Question: I'm trying to setup unit tests for my Silex application but I keep getting this error message:
> RuntimeException: Either set KERNEL_DIR in your phpunit.xml according to <URL> method.
This is my './app/phpunit.xml.dist':
'''
<?xml version="1.0" encoding="UTF-8"?>
<!-- http://www.phpunit.de/manual/current/en/appendixes.configuration.html -->
<phpunit
backupGlobals="false"
backupStaticAttributes="false"
colors="true"
convertErrorsToExceptions="true"
convertNoticesToExceptions="true"
convertWarningsToExceptions="true"
processIsolation="false"
stopOnFailure="false"
syntaxCheck="false"
bootstrap="phpunit_bootstrap.php"
>
<testsuites>
<testsuite name="Project Test Suite">
<directory>../src/Acme/*/Tests</directory>
</testsuite>
</testsuites>
<!--<php>-->
<!--<server name="KERNEL_DIR" value="/var/www/acme/api/app/" />-->
<!--</php>-->
</phpunit>
'''
This is my './app/phpunit_bootstrap.php' (that include composer's autoloader):
'''
<?php
if (!@include __DIR__ . '/../../vendor/autoload.php') {
die(<<<'EOT'
You must set up the project dependencies, run the following commands:
wget http://getcomposer.org/composer.phar
php composer.phar install
EOT
);
}
'''
My directory structure is the following:

It looks like 'phpunit' is looking for '*Kernel.php' but I don't know why.
Here is my unit test:
'''
<?php
namespace Acme\User\Tests\Controller;
use Symfony\Bundle\FrameworkBundle\Test\WebTestCase;
class UserControllerTest extends WebTestCase
{
protected $headers;
protected function setUp()
{
$this->headers = array(
'CONTENT_TYPE' => 'application/json',
);
}
public function testAuthUser()
{
$client = static::createClient();
$client->request('POST', ...);
// Check the response content type
$this->assertTrue(
$client->getResponse()->headers->contains(
'Content-Type',
'application/json'
)
);
// Assert that the response status code is 2xx
$this->assertTrue($client->getResponse()->isSuccessful());
$response = json_decode($client->getResponse()->getContent(), true);
var_dump($response);die;
}
}
'''
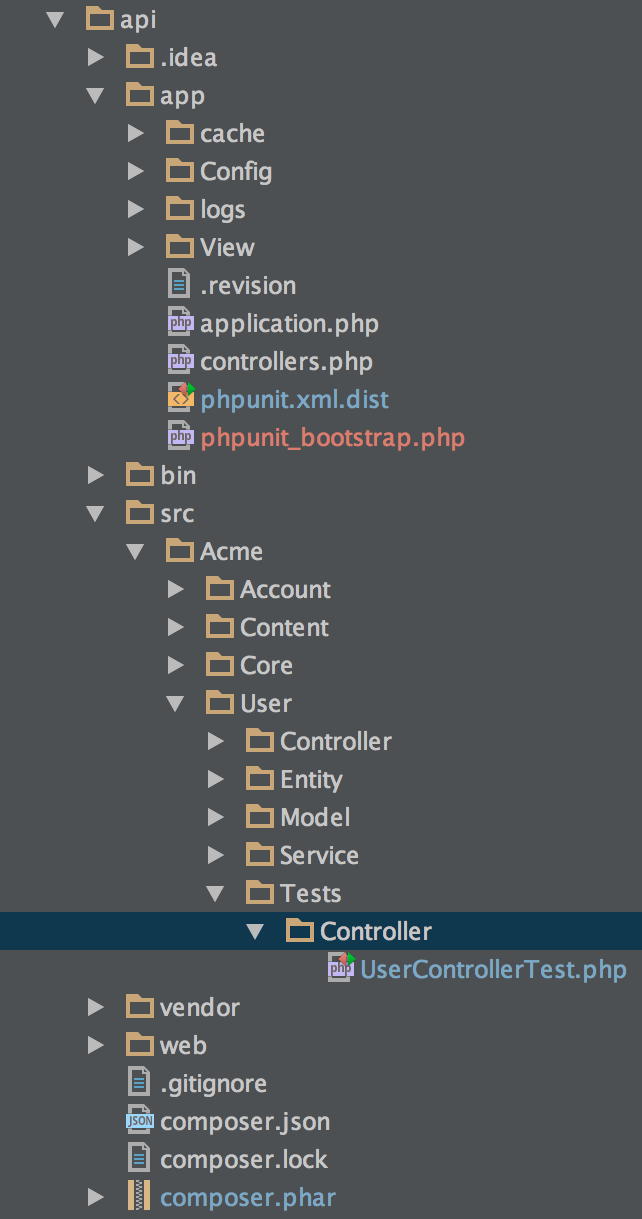
Answer: Ok,
I've managed to make it work. I had several configuration issues.
The first one in my 'app/phpunit_boostrap.php', I've added:
'''
<?php
$_SERVER['env'] = 'test';
...
'''
Then in my 'web/index.php' I've added:
'''
// Return the kernel instead to run it if we are unit testing
if ('test' == $app['mode']) {
return $app;
}
$app->run();
'''
Then in my 'app/application.php', I've added:
'''
...
// Set dev mode for unit testing
if (isset($_SERVER['env']) && 'test' === $_SERVER['env']) {
$app['mode'] = 'test';
}
...
'''
I've noticed that I was not using the correct 'WebTestCase', 'Silex' has its own where you need to create the application (set the kernel):
'''
<?php
namespace Acme\User\Tests\Controller;
// Notice the Silex class for the WebTestCase
use Silex\WebTestCase;
class UserControllerTest extends WebTestCase
{
protected $headers;
public function createApplication()
{
// index.php should return the $app instead to run() it
return require __DIR__ . '/../../../../../web/index.php';
}
protected function setUp()
{
// Don't forget to call the parent setup that is setting the kernel
parent::setUp();
$this->headers = array(
'CONTENT_TYPE' => 'application/json',
);
}
public function testAuthUser()
{
// Create a client this way
$client = $this->createClient();
$client->request('POST', ...);
'''
Everything is working nicely now. Also I've create my own 'WebTestCase' class extending the one from 'Silex' so that I don't have to setup the application all the time.
I hope this will help some of you as I didn't find any good help about unit testing with Silex.
Cheers,
Maxime